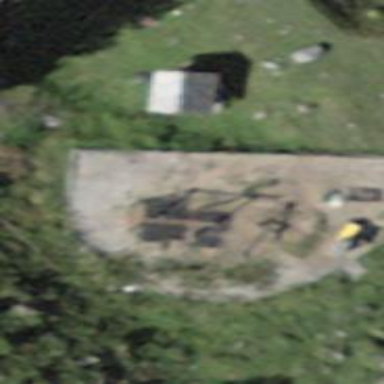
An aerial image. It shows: Playground featuring swings.